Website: macys
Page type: receipt
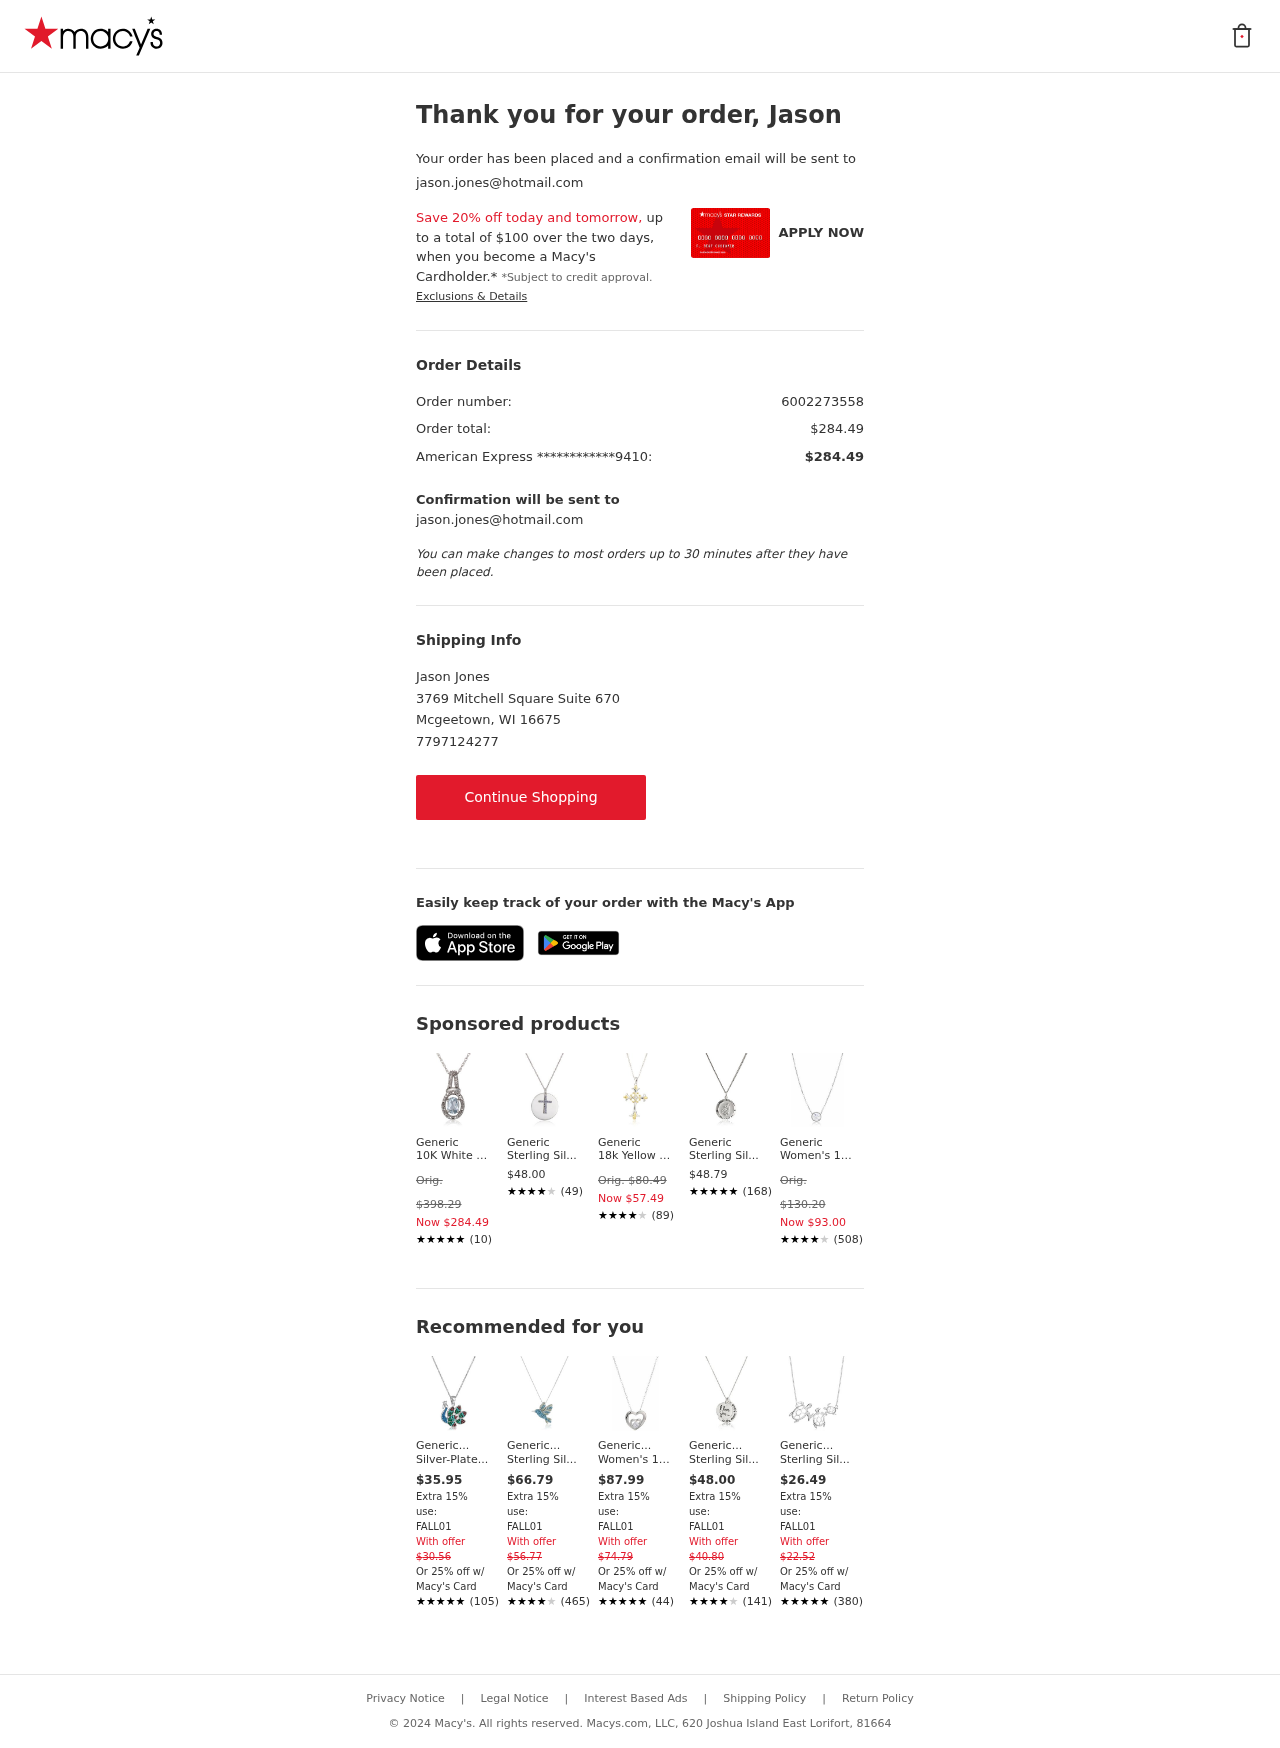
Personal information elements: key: PII_CARD_LAST4
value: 9410
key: PII_CARD_TYPE
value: American Express
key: PII_EMAIL
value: jason.jones@hotmail.com
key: PII_FIRSTNAME
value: Jason
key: PII_FULLNAME
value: Jason Jones
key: PII_PHONE
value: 7797124277
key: PII_PROMO_CODE
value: FALL01
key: PII_STREET
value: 3769 Mitchell Square Suite 670
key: PII_EMAIL2
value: jason.jones@hotmail.com
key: PII_CITY_STATE_ZIP
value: Mcgeetown, WI 16675
Product elements: key: PRODUCT10_BRAND
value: Generic
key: PRODUCT10_NAME
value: Sterling Silver Turtle Family Necklace, 18"
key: PRODUCT10_NUM_RATINGS
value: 380
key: PRODUCT10_PRICE
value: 26.49
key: PRODUCT10_RATING
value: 4.9
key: PRODUCT1_BRAND
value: Generic
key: PRODUCT1_NAME
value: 10K White Gold Aquamarine Oval with Diamond Pendant Necklace, 18"
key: PRODUCT1_NUM_RATINGS
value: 10
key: PRODUCT1_PRICE
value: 284.49
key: PRODUCT1_RATING
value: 4.5
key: PRODUCT2_BRAND
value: Generic
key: PRODUCT2_NAME
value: Sterling Silver Iolite Cross Lord's Prayer Pendant Necklace
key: PRODUCT2_NUM_RATINGS
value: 49
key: PRODUCT2_PRICE
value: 48
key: PRODUCT2_RATING
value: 4.3
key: PRODUCT3_BRAND
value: Generic
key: PRODUCT3_NAME
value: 18k Yellow Gold Plated Sterling Silver Two Tone Celtic Cross Pendant Necklace, 18"
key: PRODUCT3_NUM_RATINGS
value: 89
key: PRODUCT3_PRICE
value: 57.49
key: PRODUCT3_RATING
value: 4
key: PRODUCT4_BRAND
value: Generic
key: PRODUCT4_NAME
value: Sterling Silver Round Saint Anthony Pendant Necklace with Rhodium Plated Stainless Steel Chain, 20"
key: PRODUCT4_NUM_RATINGS
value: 168
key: PRODUCT4_PRICE
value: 48.79
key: PRODUCT4_RATING
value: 4.5
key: PRODUCT5_BRAND
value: Generic
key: PRODUCT5_NAME
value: Women's 10k White Gold Swarovski Zirconia Round Bezel Solitaire Necklace, One Size
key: PRODUCT5_NUM_RATINGS
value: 508
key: PRODUCT5_PRICE
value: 93
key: PRODUCT5_RATING
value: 4.3
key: PRODUCT6_BRAND
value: Generic
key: PRODUCT6_NAME
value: Silver-Plated Crystal Peacock Pendant Necklace, 18"
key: PRODUCT6_NUM_RATINGS
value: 105
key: PRODUCT6_PRICE
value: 35.95
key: PRODUCT6_RATING
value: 4.7
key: PRODUCT7_BRAND
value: Generic
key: PRODUCT7_NAME
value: Sterling Silver Blue Mix Humming Bird with Swarovski Elements Pendant Necklace, 18"
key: PRODUCT7_NUM_RATINGS
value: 465
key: PRODUCT7_PRICE
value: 66.79
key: PRODUCT7_RATING
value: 4
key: PRODUCT8_BRAND
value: Generic
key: PRODUCT8_NAME
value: Women's 10K Gold Swarovski Zirconia Clear Round Halo With Rope Chain Pendant Necklace, Size 18 Inche
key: PRODUCT8_NUM_RATINGS
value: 44
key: PRODUCT8_PRICE
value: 87.99
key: PRODUCT8_RATING
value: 4.7
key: PRODUCT9_BRAND
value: Generic
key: PRODUCT9_NAME
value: Sterling Silver "I love you to the moon & Back" Pendant Necklace, 18-Inch
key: PRODUCT9_NUM_RATINGS
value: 141
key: PRODUCT9_PRICE
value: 48
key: PRODUCT9_RATING
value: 4.3
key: PRODUCT1_ORIGINAL_PRICE
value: Orig. $398.29
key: PRODUCT3_ORIGINAL_PRICE
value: Orig. $80.49
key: PRODUCT5_ORIGINAL_PRICE
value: Orig. $130.20
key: PRODUCT6_OFFER_PRICE
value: $30.56
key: PRODUCT7_OFFER_PRICE
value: $56.77
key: PRODUCT8_OFFER_PRICE
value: $74.79
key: PRODUCT9_OFFER_PRICE
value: $40.80
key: PRODUCT10_OFFER_PRICE
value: $22.52
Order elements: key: ORDER_ID
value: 6002273558
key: ORDER_TOTAL
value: $284.49